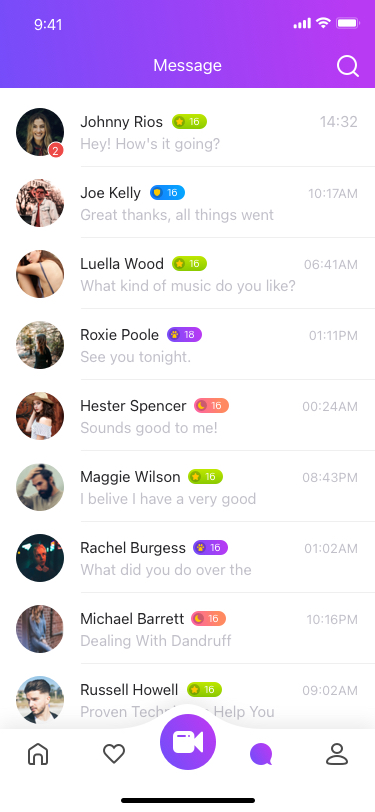
Text in this UI design:
Hey! How's it going?
14:32
2
Johnny Rios
Great thanks, all things went well.
10:17AM
Joe Kelly
What kind of music do you like?
06:41AM
Luella Wood
See you tonight.
01:11PM
Roxie Poole
Sounds good to me!
00:24AM
Hester Spencer
I belive I have a very good chance.
08:43PM
Maggie Wilson
What did you do over the weekend?
01:02AM
Rachel Burgess
Dealing With Dandruff
10:16PM
Michael Barrett
Proven Techniques Help You Herbal Breast Enlargement Guaranteed
09:02AM
Russell Howell
Pueraria Mirifica And Study Phyto Estrogens
Ingredients To Look For In Skin Care Products
Steve Haynes